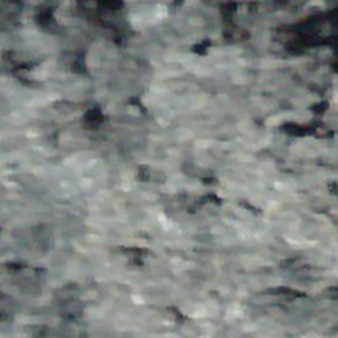
Label: other